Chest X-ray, PA view. Patient: 69 years old, sex M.
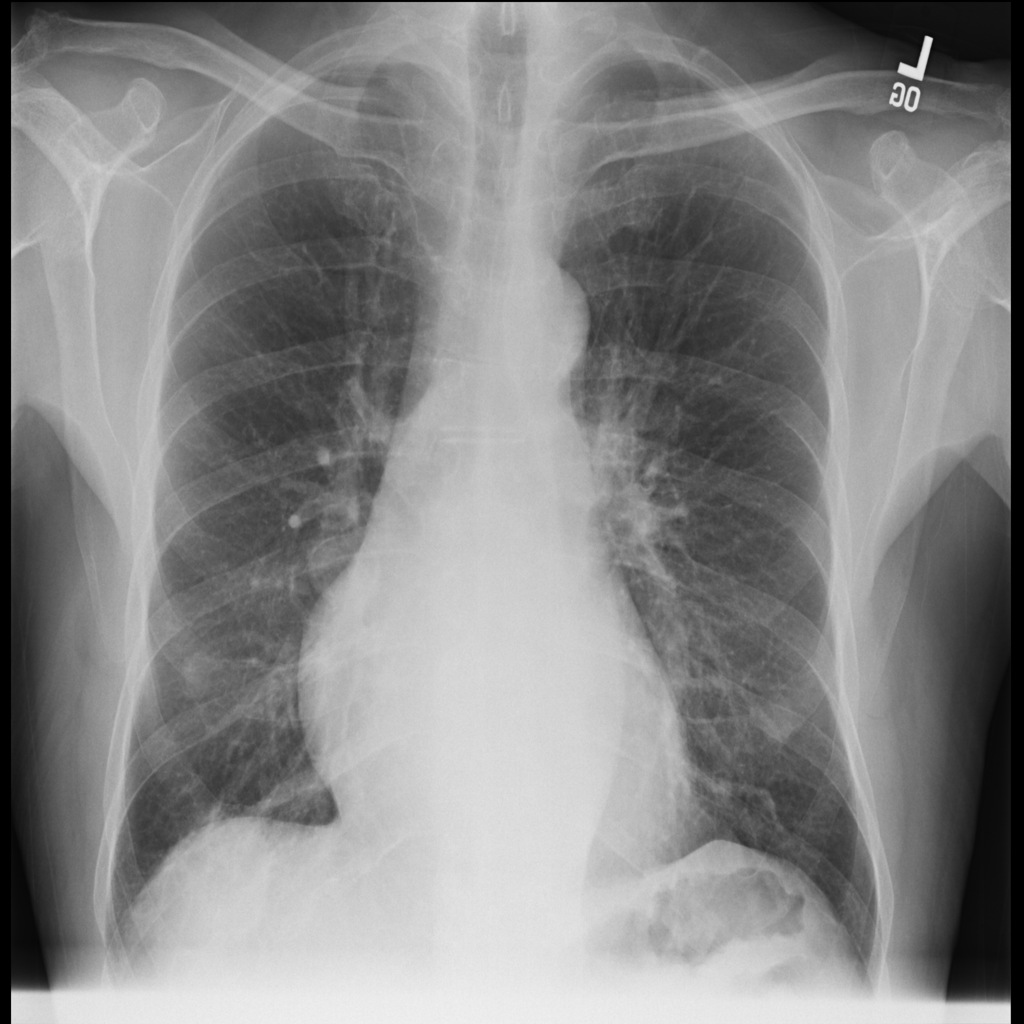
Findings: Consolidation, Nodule